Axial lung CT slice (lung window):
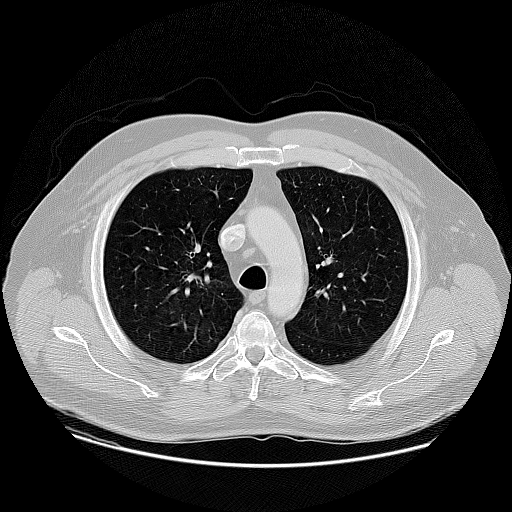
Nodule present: no